Current action and preconditions to check: trajectory_clear

Your task: For each precondition in the list above, predict whether it will hold at this action.

Consider the current scene as observed from the mobile robot's camera, and analyze the predicted future states of all dynamic agents (e.g., people, animals, vehicles, or any moving entities) within the NEXT SECOND.

IMPORTANT: Only answer "very likely" if you are absolutely certain—based on strong, clear evidence—that a dynamic agent will violate the precondition in the predicted future state. Do NOT answer "very likely" for unlikely, ambiguous, or low-probability risks.

Ask yourself for each precondition: Is there a high probability, with clear and convincing evidence, that the predicted future states of any dynamic agent will interfere with the predicted future state of the currently executing action within the NEXT SECOND, causing that precondition to fail?

Assess the risk level based on these predictions. Use "likely" or "very likely" if motions create a clear risk of interference.

Use "neutral" or "improbable" if agents are nearby but their predicted paths are clearly diverging or non-conflicting.

Failure Risk Categories: "very improbable", "improbable", "neutral", "likely", "very likely"

Answer Format: Output ONLY the probability_of_failure value from these categories: "very improbable", "improbable", "neutral", "likely", "very likely"

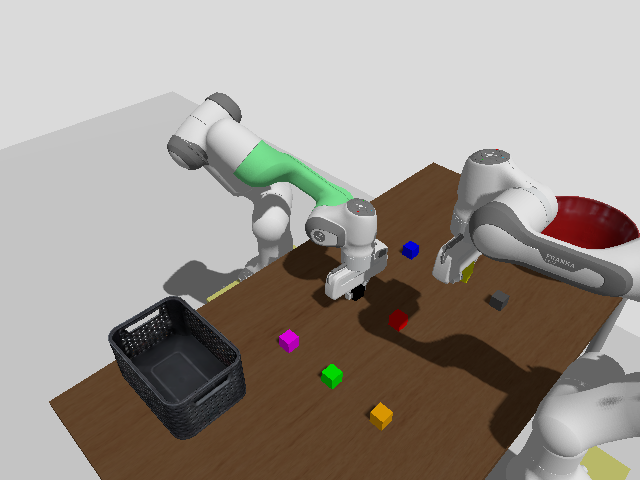

Answer: very improbable